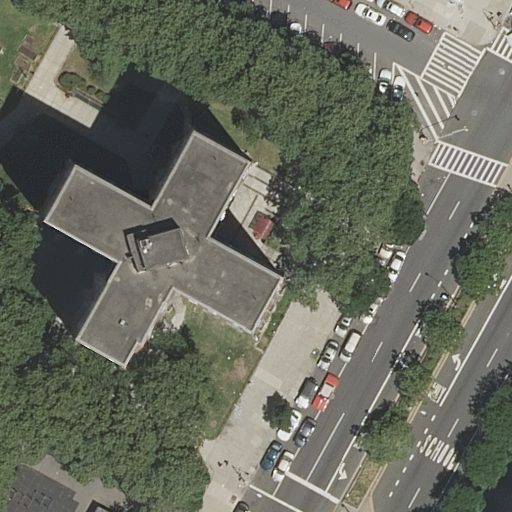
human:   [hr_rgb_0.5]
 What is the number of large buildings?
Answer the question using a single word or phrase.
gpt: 2

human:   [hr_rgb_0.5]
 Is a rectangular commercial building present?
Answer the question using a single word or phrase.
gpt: no

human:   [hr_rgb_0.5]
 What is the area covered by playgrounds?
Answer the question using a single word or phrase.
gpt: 774m2

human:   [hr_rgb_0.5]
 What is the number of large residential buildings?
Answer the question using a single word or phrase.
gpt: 2

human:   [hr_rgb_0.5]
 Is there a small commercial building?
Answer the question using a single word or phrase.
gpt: no

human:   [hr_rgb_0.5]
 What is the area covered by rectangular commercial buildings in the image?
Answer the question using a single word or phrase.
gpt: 0m2

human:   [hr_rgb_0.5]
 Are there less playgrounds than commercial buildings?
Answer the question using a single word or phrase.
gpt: no

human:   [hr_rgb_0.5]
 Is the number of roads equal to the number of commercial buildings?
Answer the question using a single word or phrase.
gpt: no

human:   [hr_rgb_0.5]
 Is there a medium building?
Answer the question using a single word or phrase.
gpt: no

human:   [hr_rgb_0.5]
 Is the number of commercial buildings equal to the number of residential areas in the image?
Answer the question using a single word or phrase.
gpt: no

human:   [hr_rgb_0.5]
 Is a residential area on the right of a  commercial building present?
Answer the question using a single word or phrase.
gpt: no

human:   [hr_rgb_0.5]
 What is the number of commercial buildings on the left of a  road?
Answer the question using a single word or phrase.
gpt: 0

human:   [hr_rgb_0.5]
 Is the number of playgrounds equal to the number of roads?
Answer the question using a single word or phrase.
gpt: no

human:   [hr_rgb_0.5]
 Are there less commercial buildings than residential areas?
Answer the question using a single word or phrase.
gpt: yes

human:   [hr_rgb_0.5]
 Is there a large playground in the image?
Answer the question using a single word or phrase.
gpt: yes

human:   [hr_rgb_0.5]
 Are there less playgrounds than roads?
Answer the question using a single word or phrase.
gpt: yes

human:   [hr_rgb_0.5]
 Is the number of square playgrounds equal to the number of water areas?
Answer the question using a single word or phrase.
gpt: yes

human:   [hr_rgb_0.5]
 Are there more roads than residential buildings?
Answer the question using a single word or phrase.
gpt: yes

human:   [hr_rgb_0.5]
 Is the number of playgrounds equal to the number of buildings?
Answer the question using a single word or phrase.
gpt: no

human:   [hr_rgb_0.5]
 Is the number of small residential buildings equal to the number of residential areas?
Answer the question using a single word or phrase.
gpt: no

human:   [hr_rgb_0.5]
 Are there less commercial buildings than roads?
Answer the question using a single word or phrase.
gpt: yes

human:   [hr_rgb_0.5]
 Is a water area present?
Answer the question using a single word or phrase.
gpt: no

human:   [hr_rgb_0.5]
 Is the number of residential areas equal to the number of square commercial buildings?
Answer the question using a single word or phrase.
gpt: no

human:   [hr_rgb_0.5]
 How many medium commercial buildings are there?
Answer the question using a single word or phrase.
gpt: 0

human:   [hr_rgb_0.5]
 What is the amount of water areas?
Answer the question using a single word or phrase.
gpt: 0

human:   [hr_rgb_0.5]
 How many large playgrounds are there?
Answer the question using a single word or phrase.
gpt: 1

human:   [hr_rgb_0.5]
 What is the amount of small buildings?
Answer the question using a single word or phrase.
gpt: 0

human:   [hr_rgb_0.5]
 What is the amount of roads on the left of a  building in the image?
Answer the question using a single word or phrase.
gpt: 1

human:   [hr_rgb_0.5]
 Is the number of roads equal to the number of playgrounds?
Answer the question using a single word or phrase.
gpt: no

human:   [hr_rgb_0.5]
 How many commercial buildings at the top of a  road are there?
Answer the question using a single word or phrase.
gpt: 0

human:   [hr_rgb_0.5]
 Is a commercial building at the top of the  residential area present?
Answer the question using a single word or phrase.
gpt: no

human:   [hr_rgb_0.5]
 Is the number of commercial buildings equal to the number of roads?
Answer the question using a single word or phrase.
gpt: no

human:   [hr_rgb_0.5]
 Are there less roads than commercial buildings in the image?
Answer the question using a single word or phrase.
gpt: no

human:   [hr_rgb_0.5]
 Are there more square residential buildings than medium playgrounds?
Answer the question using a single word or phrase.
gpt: no

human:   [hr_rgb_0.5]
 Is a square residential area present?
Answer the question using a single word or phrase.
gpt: no

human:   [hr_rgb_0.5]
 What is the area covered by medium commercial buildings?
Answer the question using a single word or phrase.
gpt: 0m2